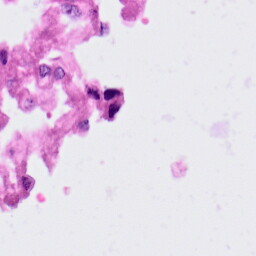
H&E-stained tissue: Lung